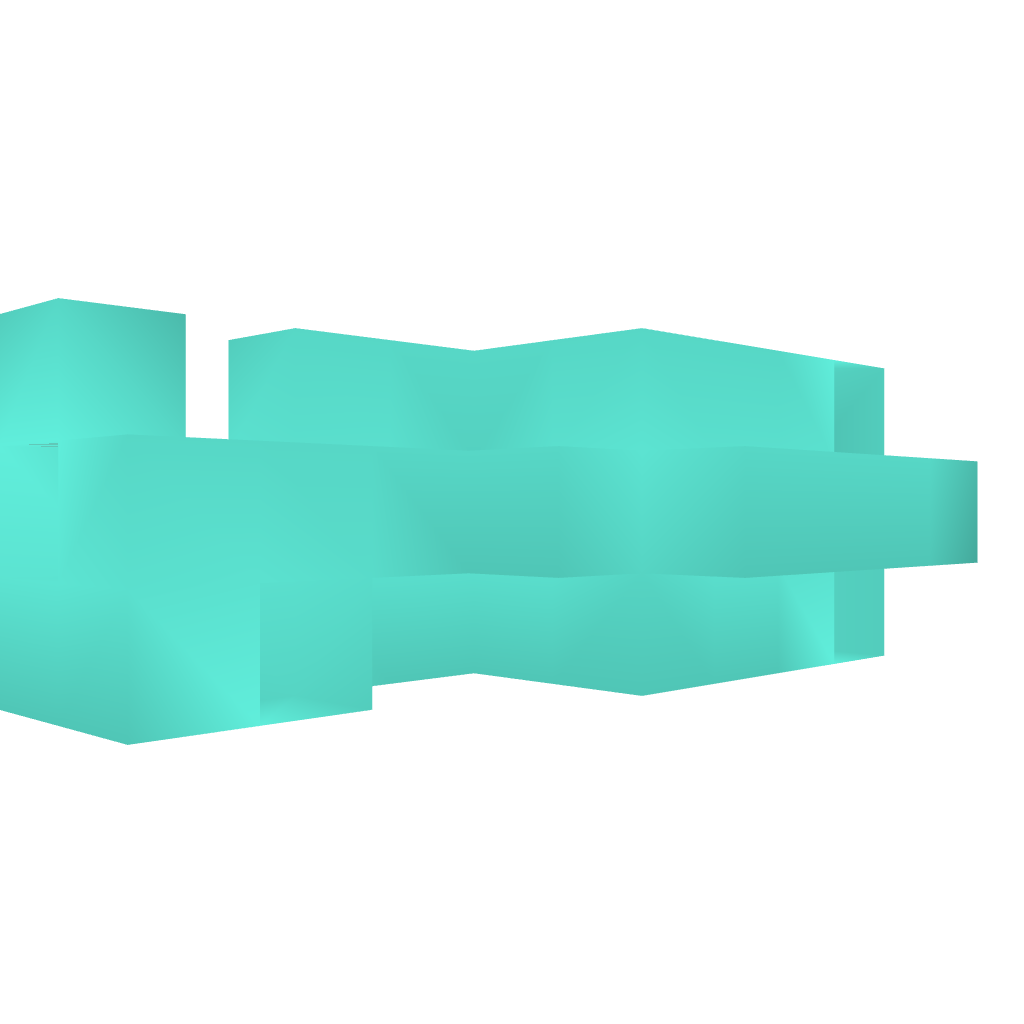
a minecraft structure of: DiamondOre Generator